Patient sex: M
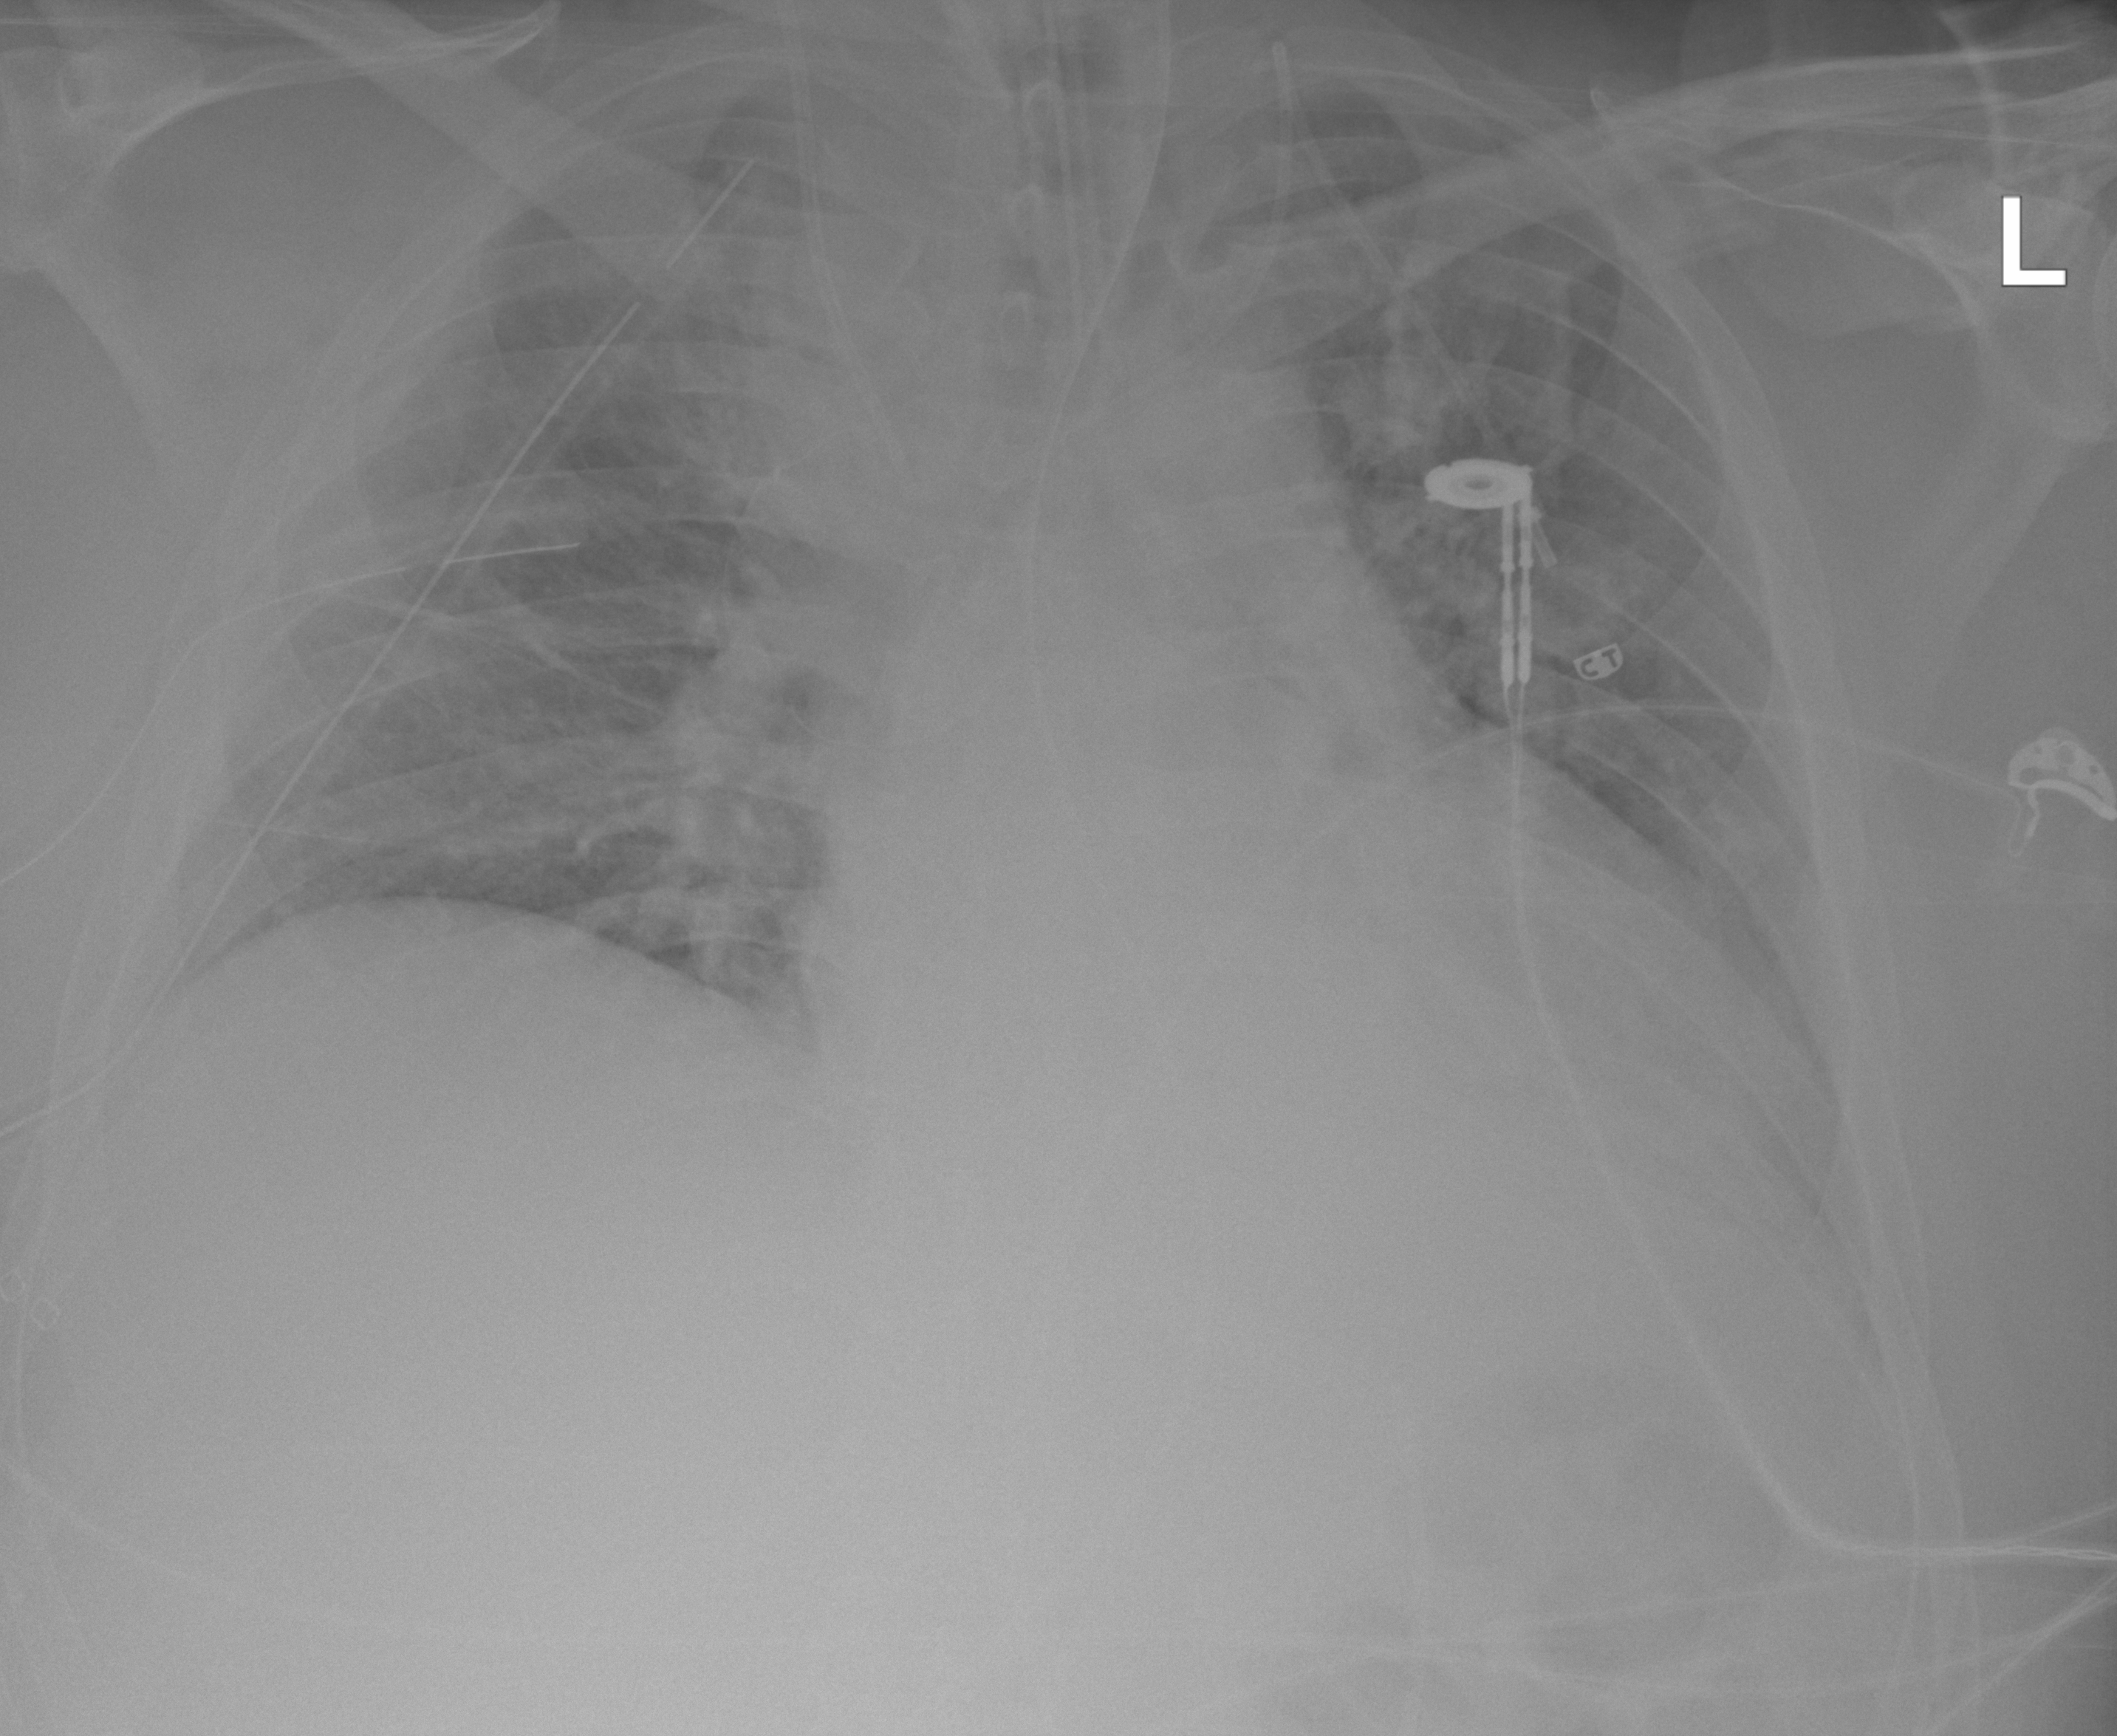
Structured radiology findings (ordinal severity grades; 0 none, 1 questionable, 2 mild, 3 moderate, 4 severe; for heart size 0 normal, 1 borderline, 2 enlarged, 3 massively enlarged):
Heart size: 2
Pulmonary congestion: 2
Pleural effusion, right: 2
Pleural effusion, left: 2
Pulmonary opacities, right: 2
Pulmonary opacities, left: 1
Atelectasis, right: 2
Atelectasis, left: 2